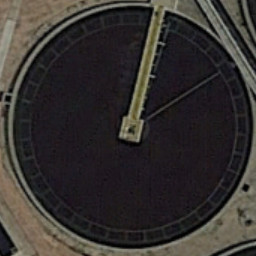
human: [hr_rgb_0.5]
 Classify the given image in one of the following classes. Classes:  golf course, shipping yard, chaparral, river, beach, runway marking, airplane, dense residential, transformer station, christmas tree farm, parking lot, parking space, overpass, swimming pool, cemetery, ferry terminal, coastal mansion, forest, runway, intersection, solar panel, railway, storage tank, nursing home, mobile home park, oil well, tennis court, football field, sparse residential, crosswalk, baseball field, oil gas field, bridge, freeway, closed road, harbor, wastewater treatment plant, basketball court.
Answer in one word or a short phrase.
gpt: wastewater treatment plant